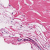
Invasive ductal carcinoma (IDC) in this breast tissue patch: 0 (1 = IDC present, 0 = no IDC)